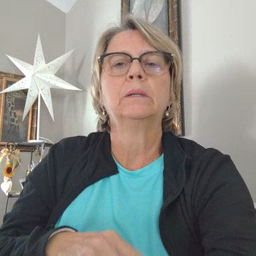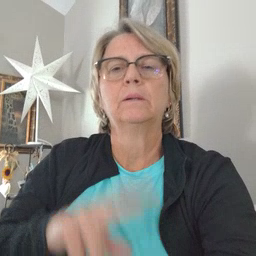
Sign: goose